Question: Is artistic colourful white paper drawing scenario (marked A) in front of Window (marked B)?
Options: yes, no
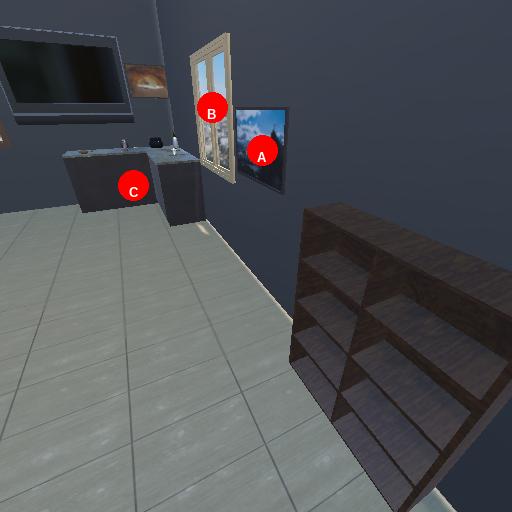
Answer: yes